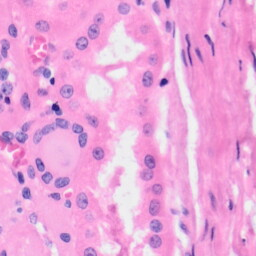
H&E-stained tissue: Kidney